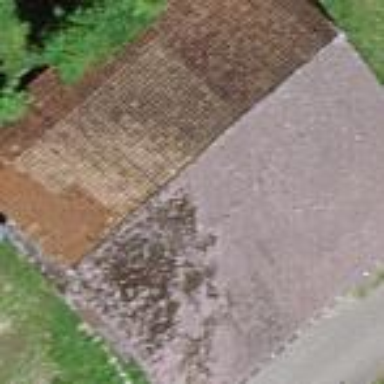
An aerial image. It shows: Barn.